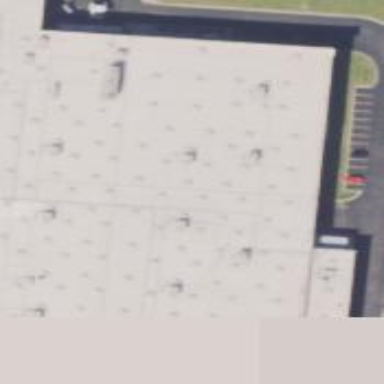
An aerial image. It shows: Retail building that operates as wholesale shop.